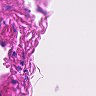
Metastatic tissue present: no